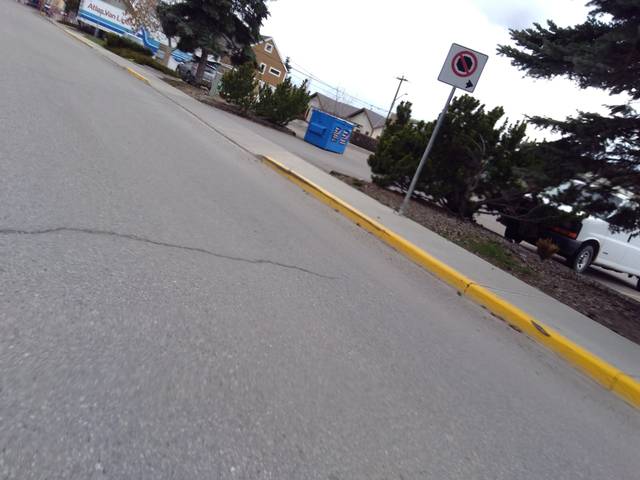
Region: Canada
Coordinates: 51.192, -114.471